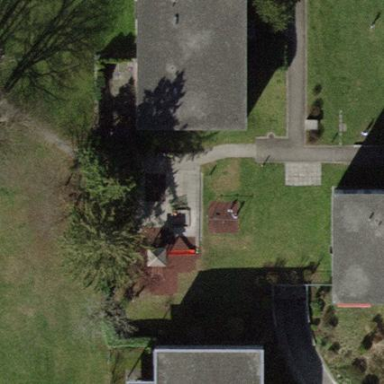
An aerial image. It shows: Terrace building.